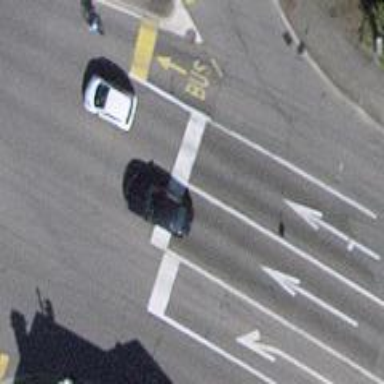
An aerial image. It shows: Road with traffic signals.